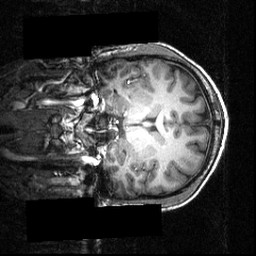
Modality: T1w
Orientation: coronal
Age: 26
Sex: male
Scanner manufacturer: siemens
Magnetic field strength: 3.951 T
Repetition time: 1.5 s
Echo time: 0.00335 s